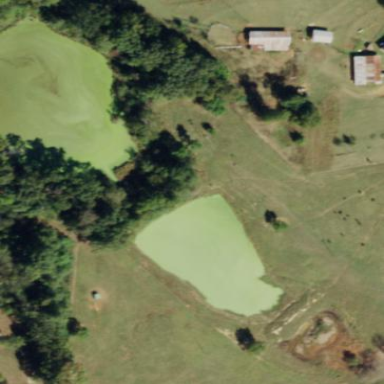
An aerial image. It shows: Peaceful pond surrounded by nature.